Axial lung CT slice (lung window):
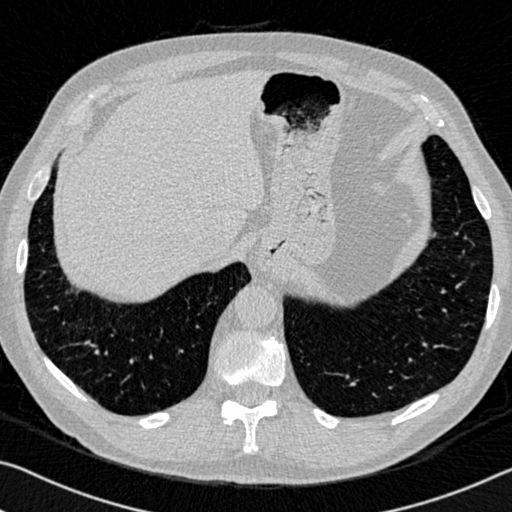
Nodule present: no